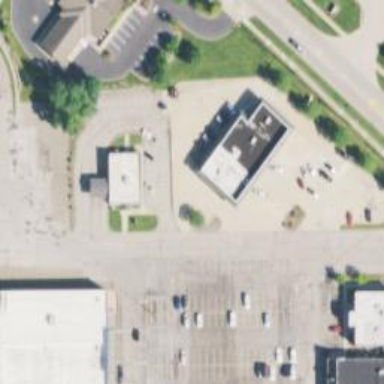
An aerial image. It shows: Healthcare clinic.